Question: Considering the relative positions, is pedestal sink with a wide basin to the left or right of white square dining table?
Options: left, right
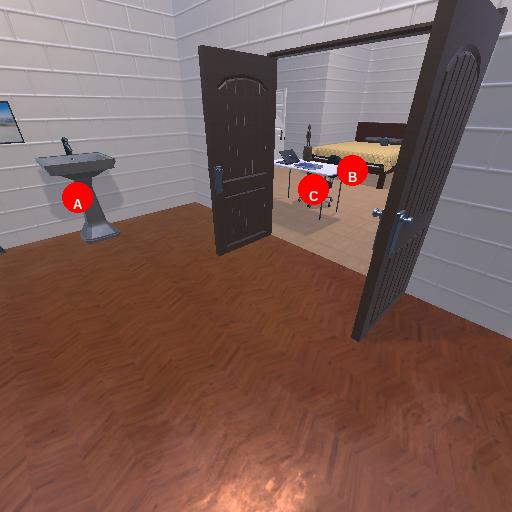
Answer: left